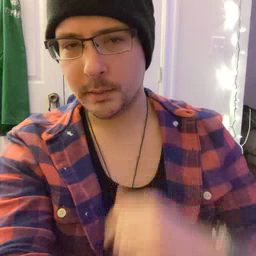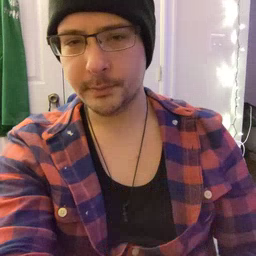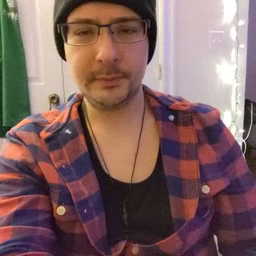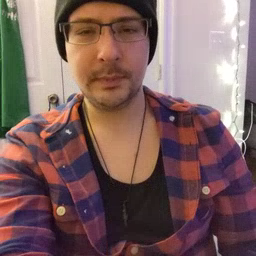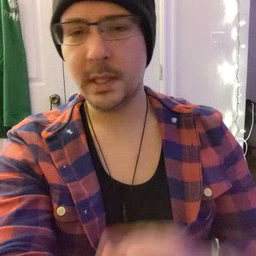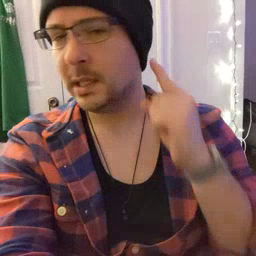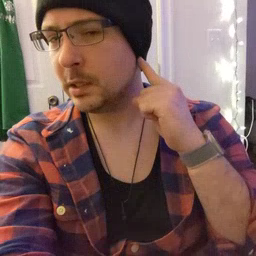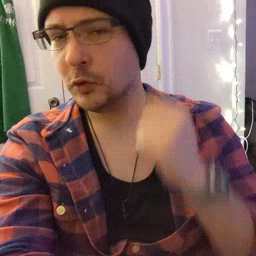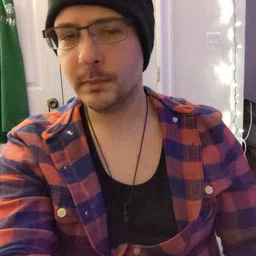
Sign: ear